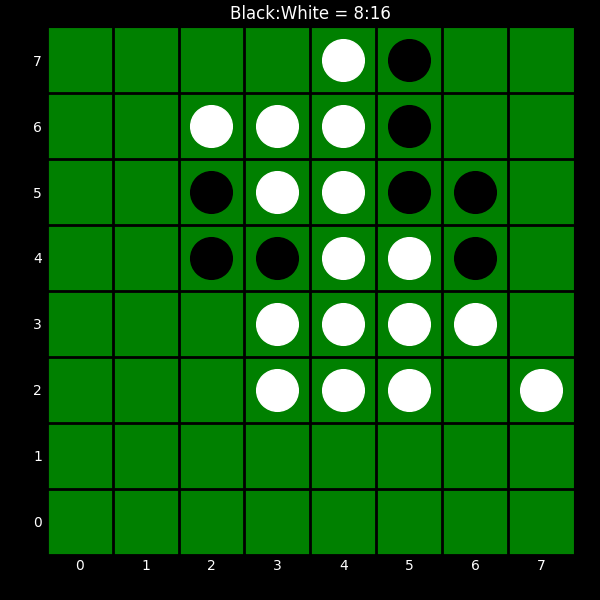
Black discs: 8
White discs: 16